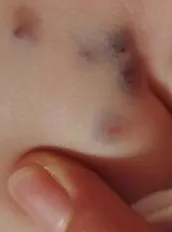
Blue rubber bleb on the back and eyes before and after low-dose sirolimus combined with glucocorticoids treatment. And after treatment.
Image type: medical_photograph (other_medical_photograph)